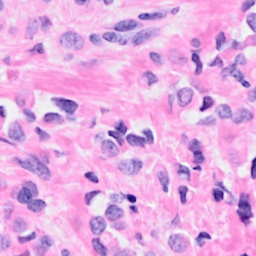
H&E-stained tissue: Breast